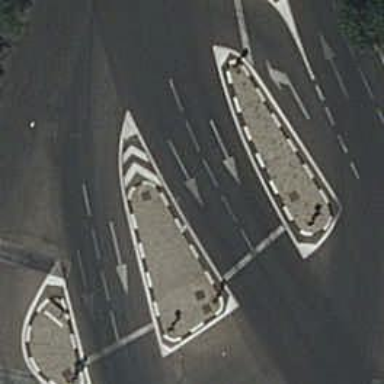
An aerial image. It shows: Road with traffic signals.